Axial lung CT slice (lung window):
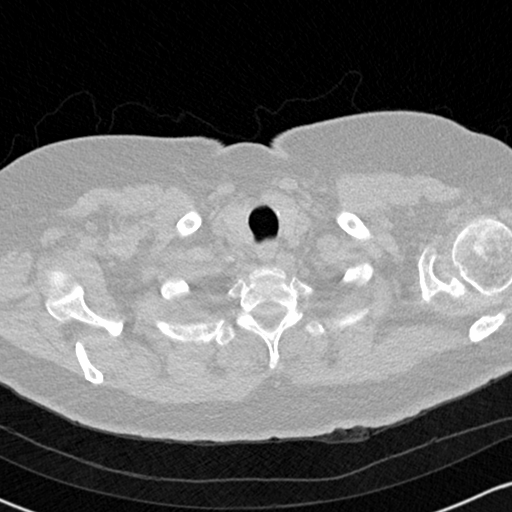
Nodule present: no